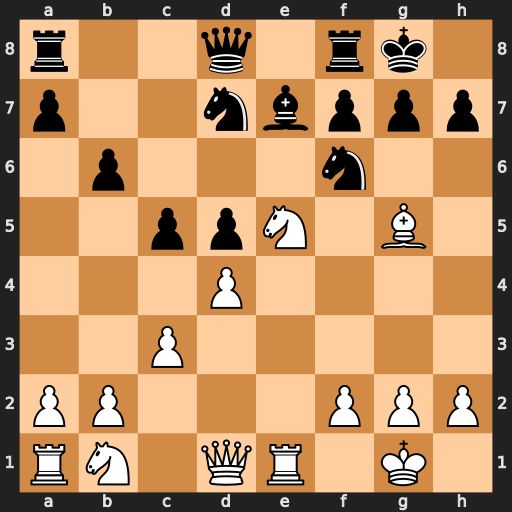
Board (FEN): r2q1rk1/p2nbppp/1p3n2/2ppN1B1/3P4/2P5/PP3PPP/RN1QR1K1
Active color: w
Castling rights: -
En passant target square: -
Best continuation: Nc6 Qc7 Nxe7+